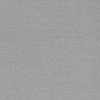
Atmospheric dust classification: dusty